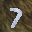
Label: 7